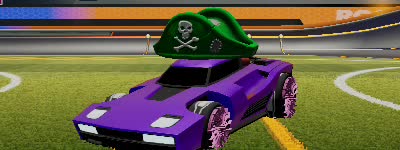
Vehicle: breakout